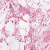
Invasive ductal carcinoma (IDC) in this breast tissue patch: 0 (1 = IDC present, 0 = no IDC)